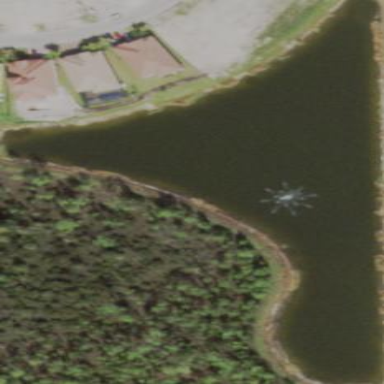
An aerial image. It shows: Pond with natural water.